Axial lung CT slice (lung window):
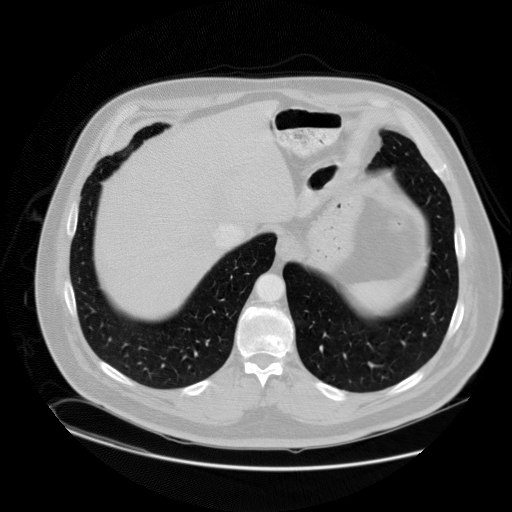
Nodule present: no